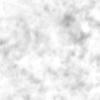
Label: no_change